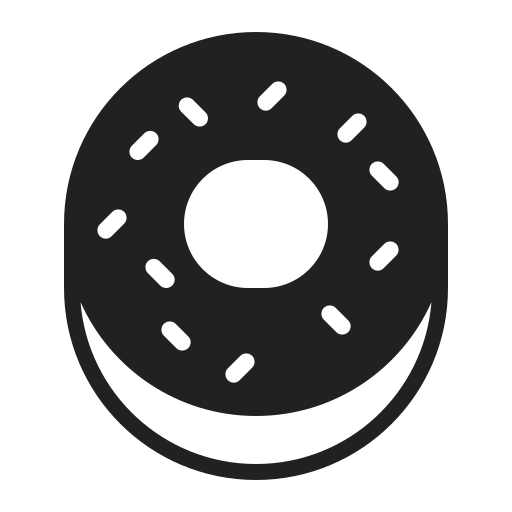
doughnut high contrast